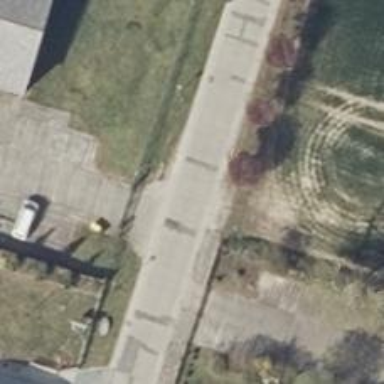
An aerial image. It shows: Secondary road.